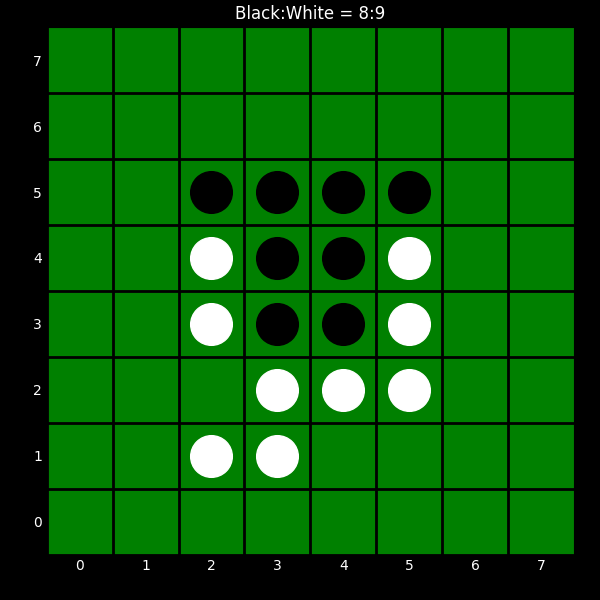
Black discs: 8
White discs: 9